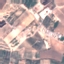
Land use / land cover: PermanentCrop